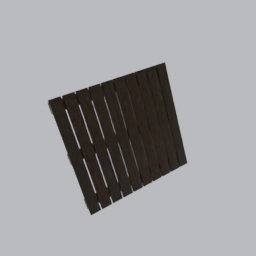
Label: tools